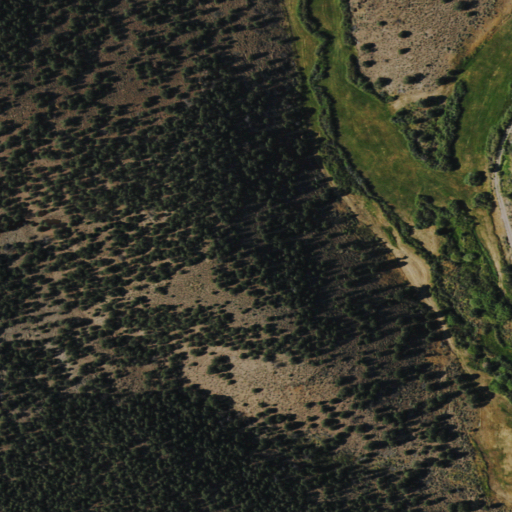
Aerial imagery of valley in Nevada named Cow Canyon containing evergreen forest, woody wetlands, and shrub